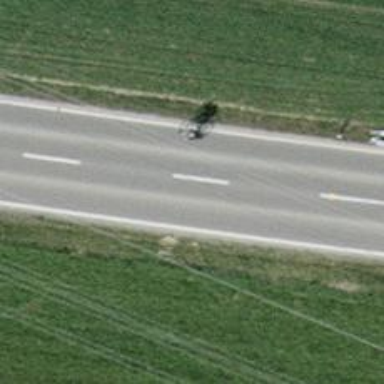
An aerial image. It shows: Tertiary road with asphalt surface.